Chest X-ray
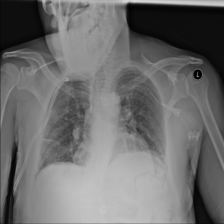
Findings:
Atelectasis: negative
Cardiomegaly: negative
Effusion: negative
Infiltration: negative
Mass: negative
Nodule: negative
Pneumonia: negative
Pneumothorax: negative
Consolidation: negative
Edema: negative
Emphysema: negative
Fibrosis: negative
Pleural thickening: negative
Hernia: negative